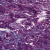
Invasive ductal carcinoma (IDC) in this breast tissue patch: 1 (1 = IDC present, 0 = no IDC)